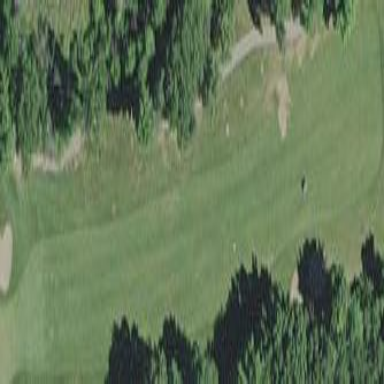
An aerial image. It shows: Grassy area designated as golf fairway.